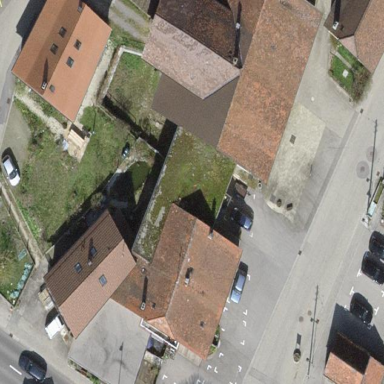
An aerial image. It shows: Simple and straightforward house.